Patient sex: F
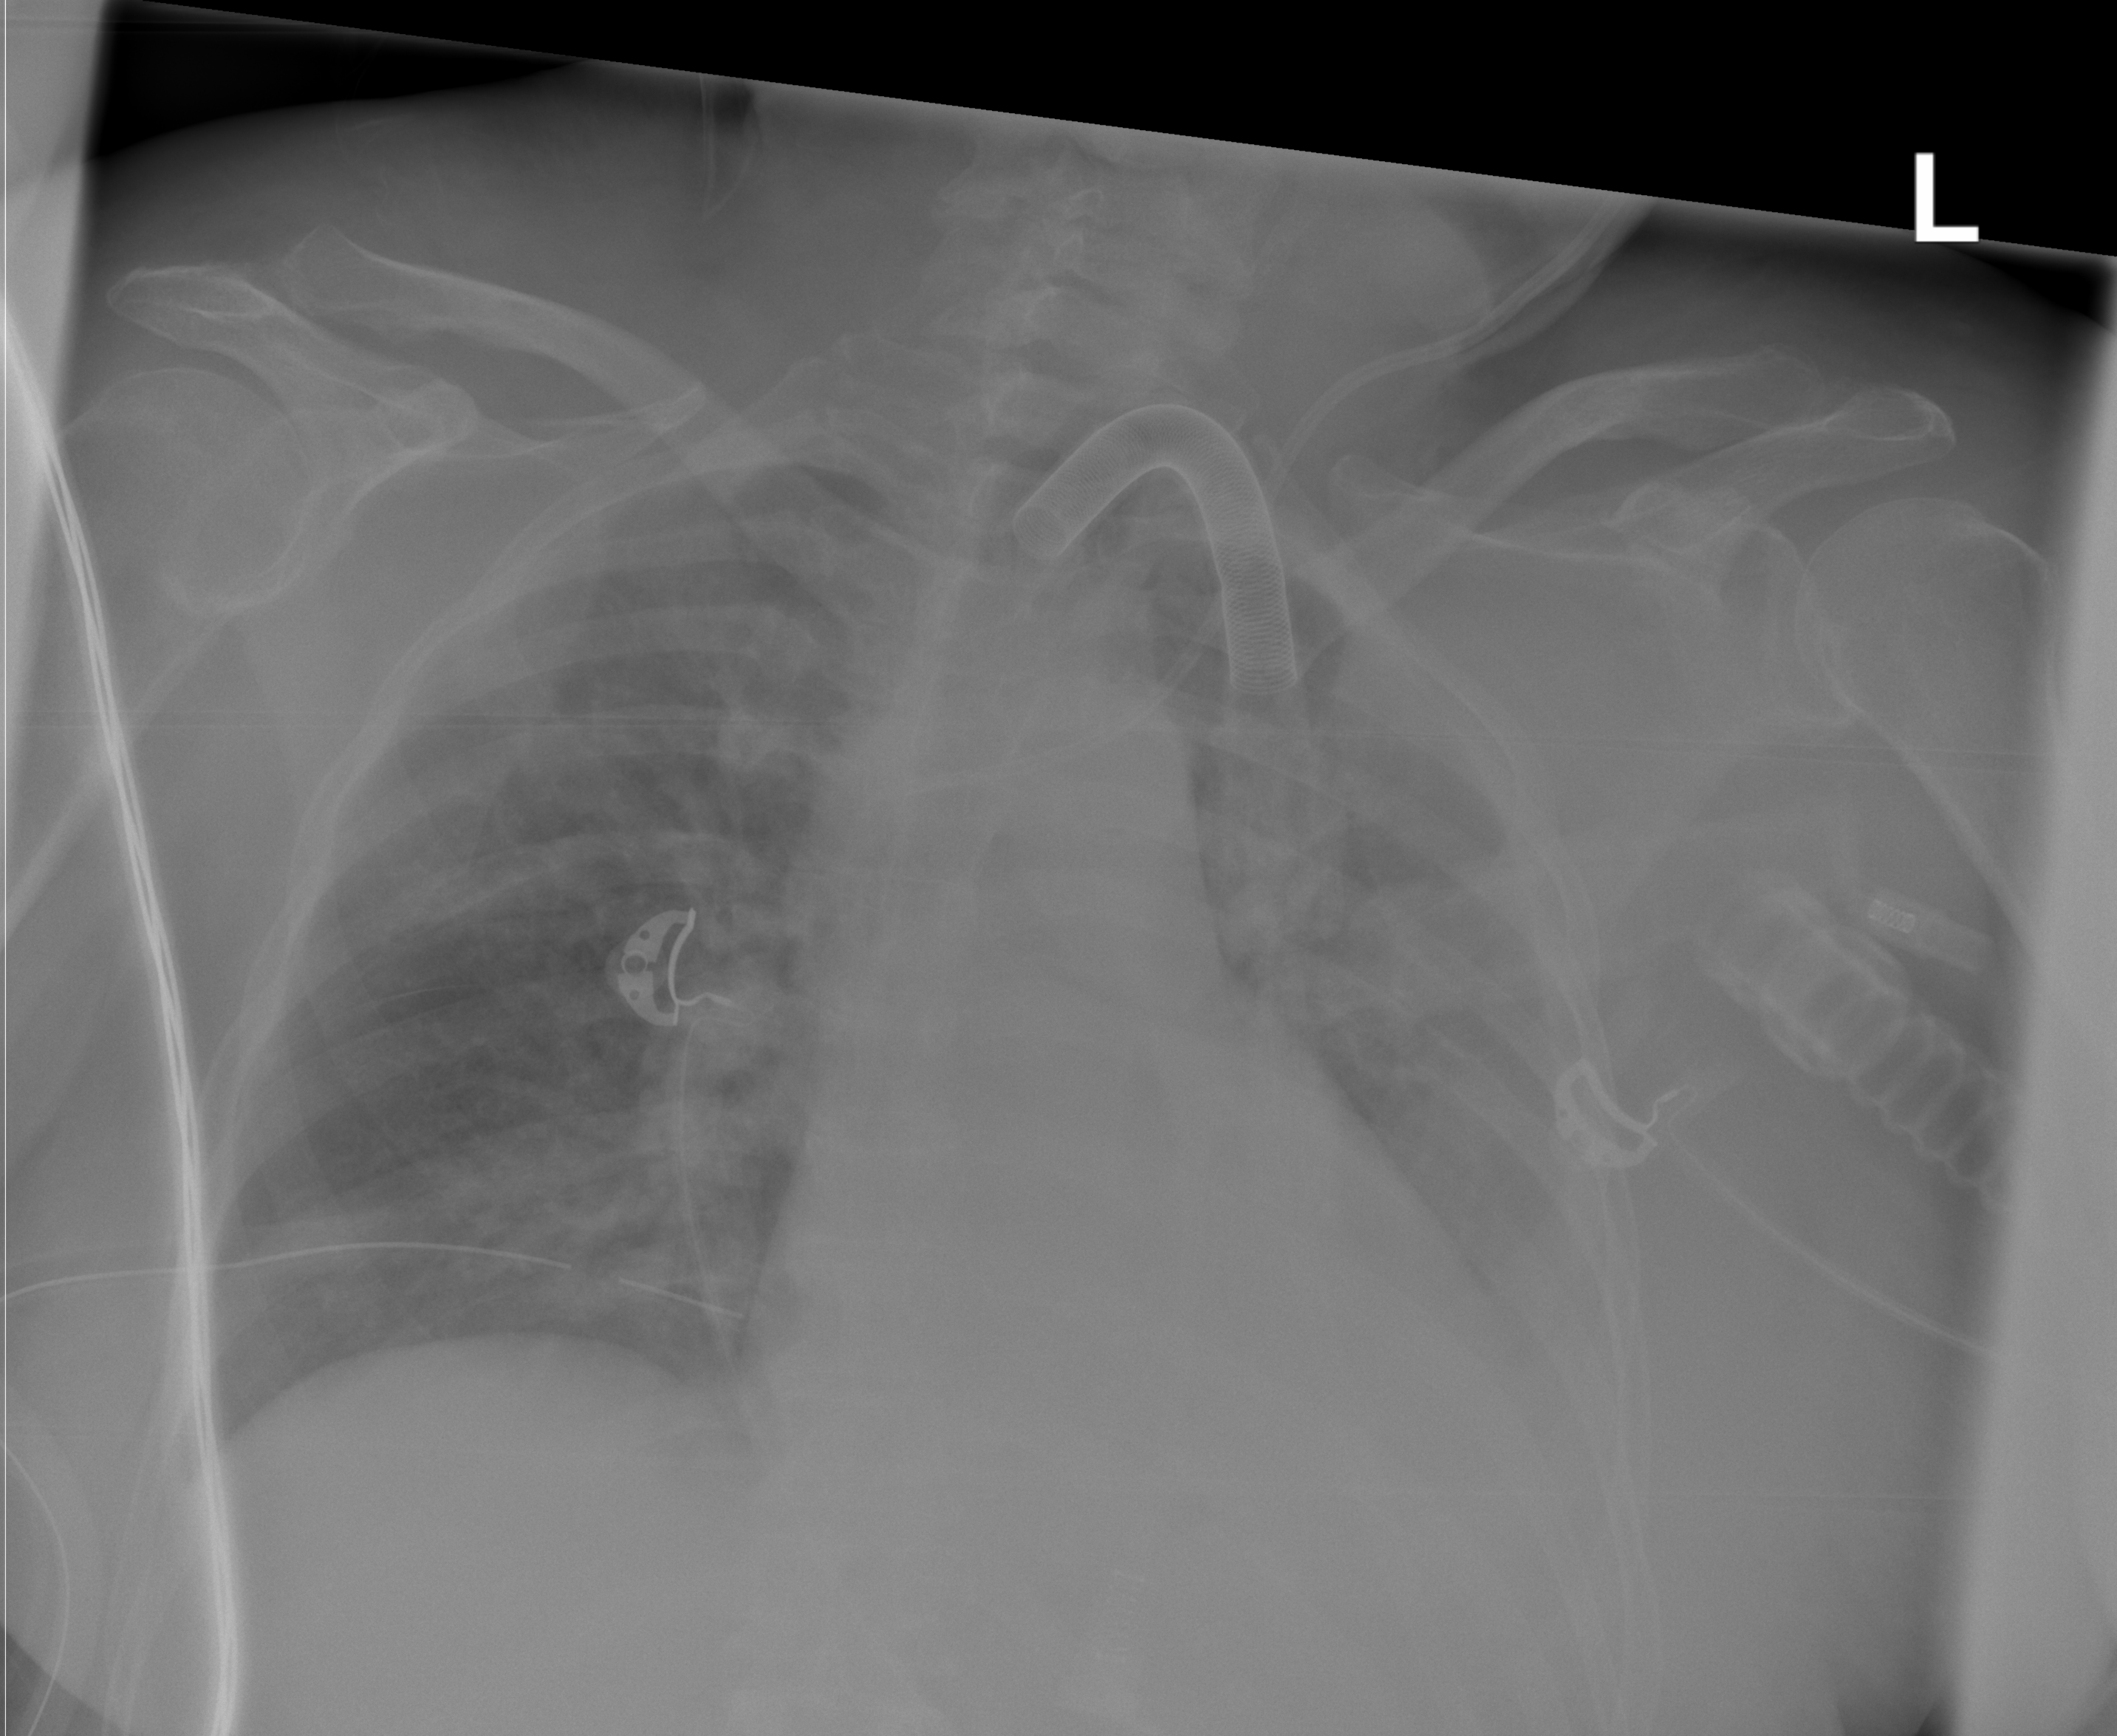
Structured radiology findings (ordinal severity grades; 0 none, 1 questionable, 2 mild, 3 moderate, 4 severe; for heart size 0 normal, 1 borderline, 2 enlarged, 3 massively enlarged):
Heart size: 2
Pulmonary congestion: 2
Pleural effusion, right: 0
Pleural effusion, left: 2
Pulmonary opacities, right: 3
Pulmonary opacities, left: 3
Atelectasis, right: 2
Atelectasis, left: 3